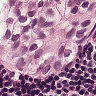
Metastatic tissue present: yes